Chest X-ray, PA view. Patient: 52 years old, sex M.
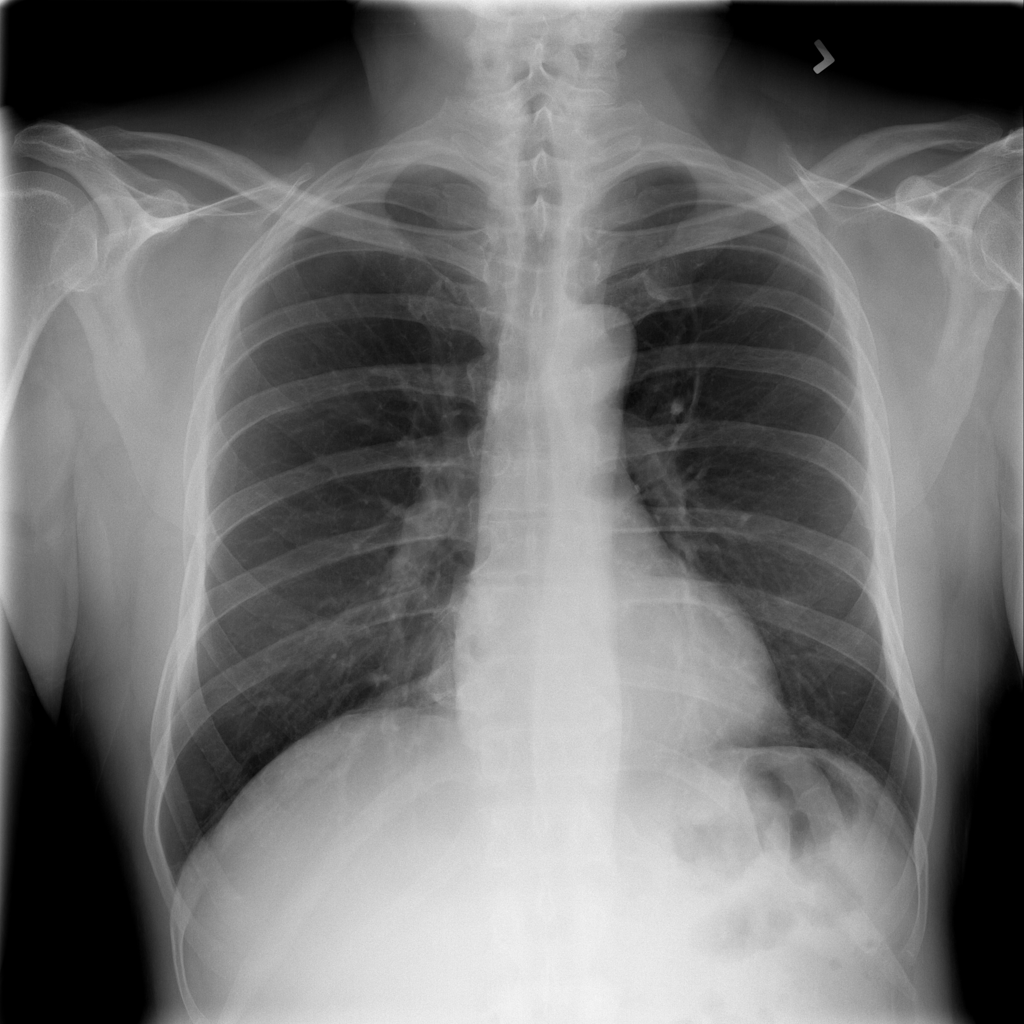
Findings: Infiltration